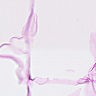
Metastatic tissue present: no